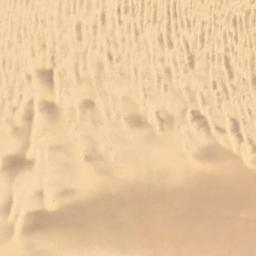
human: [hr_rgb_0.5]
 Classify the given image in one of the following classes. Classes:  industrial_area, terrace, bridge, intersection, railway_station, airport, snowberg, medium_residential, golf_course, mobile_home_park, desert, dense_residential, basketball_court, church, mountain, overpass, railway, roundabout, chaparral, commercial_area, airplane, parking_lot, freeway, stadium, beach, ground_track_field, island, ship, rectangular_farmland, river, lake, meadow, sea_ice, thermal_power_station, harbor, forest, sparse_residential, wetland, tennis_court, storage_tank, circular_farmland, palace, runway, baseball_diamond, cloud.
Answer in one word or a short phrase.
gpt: desert